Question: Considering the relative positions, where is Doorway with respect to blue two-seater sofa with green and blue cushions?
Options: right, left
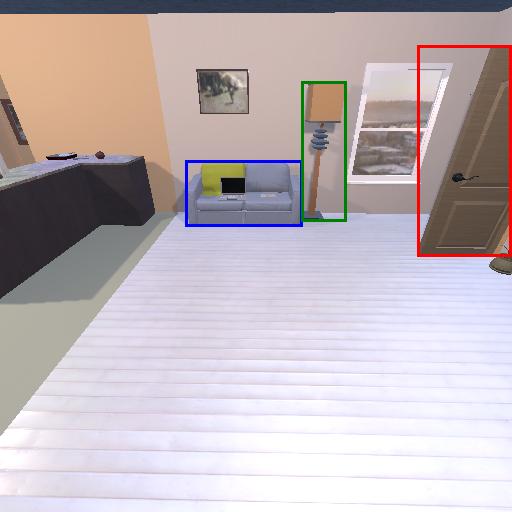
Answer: right